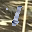
Label: 1